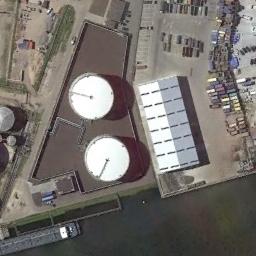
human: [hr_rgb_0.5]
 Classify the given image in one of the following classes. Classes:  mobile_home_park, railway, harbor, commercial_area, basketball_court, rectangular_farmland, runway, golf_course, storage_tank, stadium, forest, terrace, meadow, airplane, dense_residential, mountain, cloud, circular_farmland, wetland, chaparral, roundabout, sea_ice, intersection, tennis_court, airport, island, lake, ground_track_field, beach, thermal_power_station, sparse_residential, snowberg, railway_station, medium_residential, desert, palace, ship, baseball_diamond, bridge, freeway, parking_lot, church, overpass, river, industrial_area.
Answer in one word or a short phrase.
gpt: storage_tank